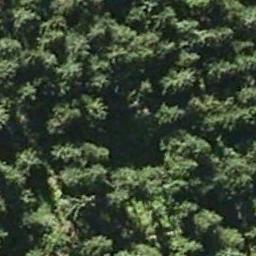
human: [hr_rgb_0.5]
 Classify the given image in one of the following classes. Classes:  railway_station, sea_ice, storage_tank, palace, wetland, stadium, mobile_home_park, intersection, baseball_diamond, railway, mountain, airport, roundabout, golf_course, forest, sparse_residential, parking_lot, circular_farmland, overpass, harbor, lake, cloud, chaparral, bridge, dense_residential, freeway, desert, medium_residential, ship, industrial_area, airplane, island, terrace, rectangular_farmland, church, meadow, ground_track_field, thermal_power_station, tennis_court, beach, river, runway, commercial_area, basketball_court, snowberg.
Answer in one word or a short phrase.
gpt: forest